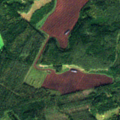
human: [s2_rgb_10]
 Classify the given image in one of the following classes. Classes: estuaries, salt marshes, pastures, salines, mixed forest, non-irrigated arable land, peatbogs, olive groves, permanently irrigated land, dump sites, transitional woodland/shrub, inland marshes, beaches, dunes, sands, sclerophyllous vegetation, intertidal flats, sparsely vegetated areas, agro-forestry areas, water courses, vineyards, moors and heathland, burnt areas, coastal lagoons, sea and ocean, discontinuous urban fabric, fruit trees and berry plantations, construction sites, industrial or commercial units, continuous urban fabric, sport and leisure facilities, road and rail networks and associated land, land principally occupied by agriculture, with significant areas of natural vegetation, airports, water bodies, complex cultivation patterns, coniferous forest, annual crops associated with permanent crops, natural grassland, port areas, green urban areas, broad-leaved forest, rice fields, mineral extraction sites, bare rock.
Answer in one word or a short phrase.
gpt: non-irrigated arable land, coniferous forest, mixed forest, transitional woodland/shrub